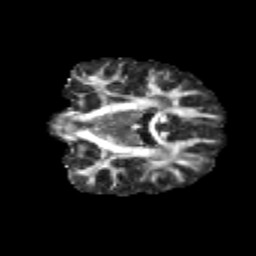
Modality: FA
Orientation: coronal
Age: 13
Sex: male
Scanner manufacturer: siemens
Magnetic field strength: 3 T
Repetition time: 3.8 s
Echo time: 0.07 s